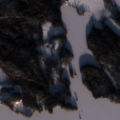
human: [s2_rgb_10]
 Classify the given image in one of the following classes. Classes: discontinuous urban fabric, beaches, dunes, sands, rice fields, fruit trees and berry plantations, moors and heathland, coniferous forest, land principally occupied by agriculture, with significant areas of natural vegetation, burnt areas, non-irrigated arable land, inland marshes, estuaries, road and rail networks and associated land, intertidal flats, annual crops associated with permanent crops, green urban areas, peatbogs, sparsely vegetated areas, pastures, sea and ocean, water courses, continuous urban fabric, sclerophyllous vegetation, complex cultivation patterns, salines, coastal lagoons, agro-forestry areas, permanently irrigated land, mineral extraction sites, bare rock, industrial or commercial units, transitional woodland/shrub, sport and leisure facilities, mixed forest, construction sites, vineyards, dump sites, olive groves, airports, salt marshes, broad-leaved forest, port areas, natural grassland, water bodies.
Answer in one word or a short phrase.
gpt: land principally occupied by agriculture, with significant areas of natural vegetation, coniferous forest, mixed forest, water bodies